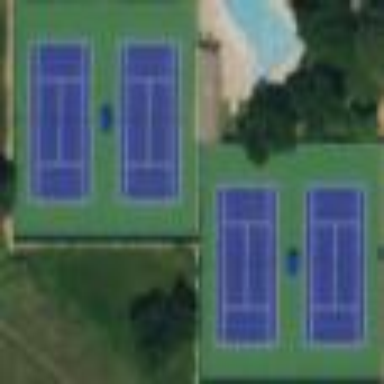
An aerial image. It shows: Paved tennis court on the pitch.